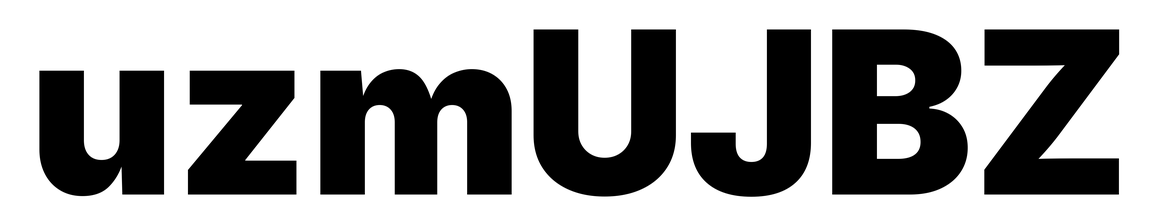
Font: Inter_Black